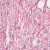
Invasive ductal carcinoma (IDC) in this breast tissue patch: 0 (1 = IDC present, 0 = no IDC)